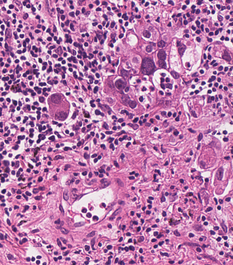
Tumor epithelial tissue: yes
Tumor-associated stroma tissue: yes
Normal tissue: no